Question: I have two entity types: '\Model\News' and '\Model\News\Category'.
(without couple of fields)
'''
namespace Model;
/**
* @Entity
* @Table(name="news")
*/
class News extends \Framework\Model {
/**
* @Id
* @GeneratedValue
* @Column(type="integer")
*/
protected $id;
/**
* @ManyToOne(targetEntity="\Model\User", inversedBy="news")
*/
protected $author;
/**
* @ManyToOne(targetEntity="\Model\News\Category", inversedBy="news")
*/
protected $category;
}
'''
'''
namespace Model\News;
/**
* @Entity
* @Table(name="news_category")
*/
class Category extends \Framework\Model {
/**
* @Id
* @GeneratedValue
* @Column(type="integer")
*/
protected $id;
/**
* @Column(type="string", length=50, unique=TRUE)
*/
protected $name;
/**
* @OneToMany(targetEntity="\Model\News", mappedBy="category")
*/
protected $news;
/**
* Constructor
*/
public function __construct() {
parent::__construct();
$this->news = new \Doctrine\Common\Collections\ArrayCollection;
}
}
'''
Table data from \Model\News:
'''
id | category_id | author_id
------------------------------- ...
4 | 1 | NULL
'''
Table data from \Model\News\Category:
'''
id | name
---------------
1 | General
---------------
2 | Other
'''
While I'm loading 'News' type Entity with this particular code and doing dump with '\Kint' class:
'''
$sId = '4';
$sModel = 'Model\News';
$oObject = $entity_manager->find($sModel, $sId);
d($oObject);
'''
It returns me this:

My question is, why 'category' property from '$oObject' variable has 'NULL' values despite the fact that the category with id = 1 exists in database?
---
After above code, I want to load this category (with ID=1) separately. Same thing. But... when I'm loading a category with other ID (for example, 2) it's loading with no problems:
'''
$oObject2 = $entity_manager->('\Model\News\Category', '2');
'''
I have no idea what to do now...
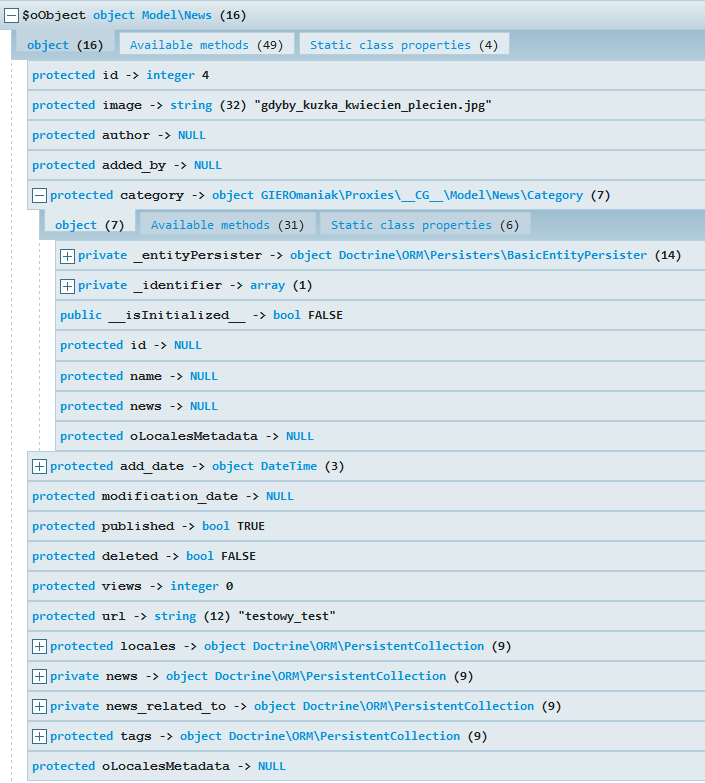
Answer: So... I finally came to solve the problem thanks to '@asm89' from '#doctrine' IRC chat in 'freenode' server.
Doctrine is creating a proxy class which uses "lazy loading". Data is loaded only when one of getters is used.
So, after using '$oObject->getCategory()->getName()', my category object available from '$oObject->getCategory()' was filled up with proper data.